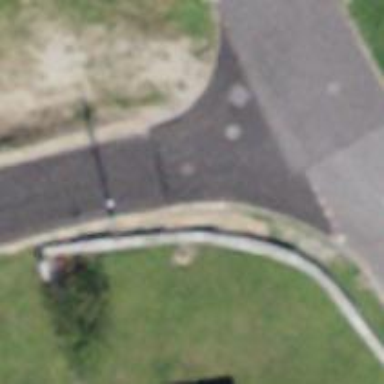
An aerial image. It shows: Unclassified road with asphalt surface.